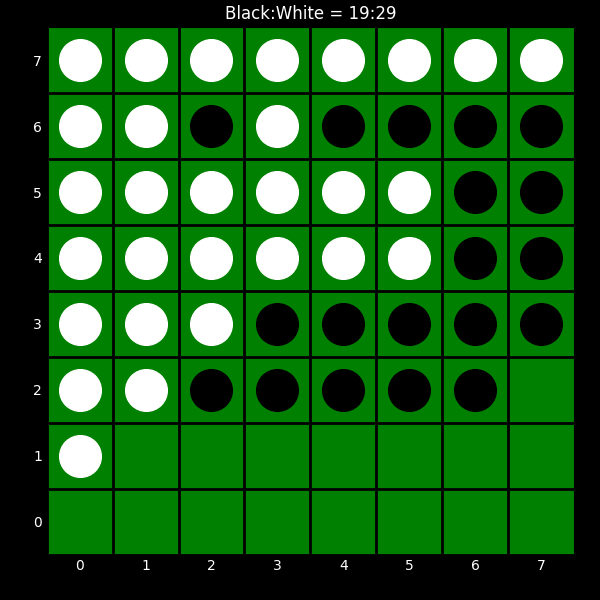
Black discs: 19
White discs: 29